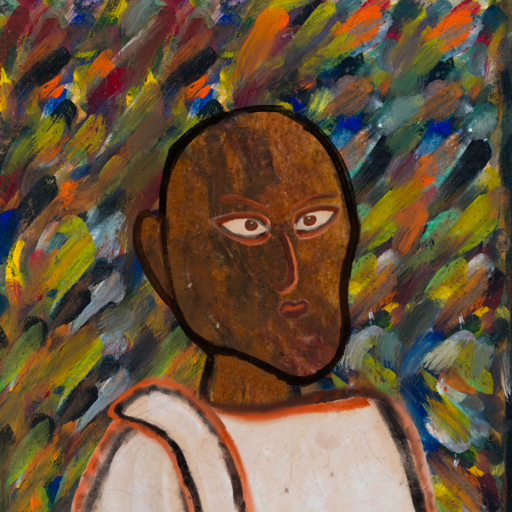
Background: An_Impression, Head And Neck Side: Mosgoul, Face Side: Roy_Bahadur, Bust: Roy_Bahadur, Hair Side: Blank, Head Accessory: Blank, Second Necklace: Blank, Necklace: Blank, Baby: Blank